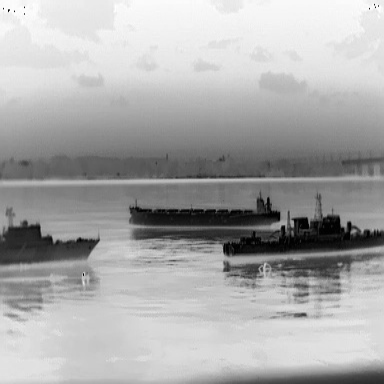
There are two warships in the infrared image.